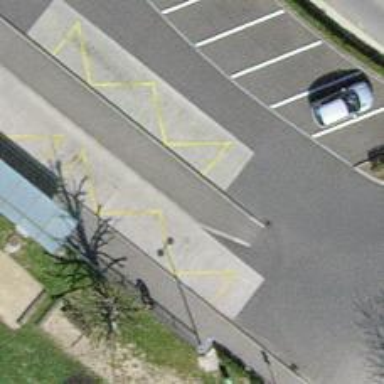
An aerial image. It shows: Platform for public transport on the road.